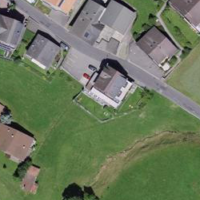
EUNIS habitat code: 54
Species observed at this site:
Milvus milvus
Pica pica
Passer domesticus
Motacilla alba
Hirundo rustica